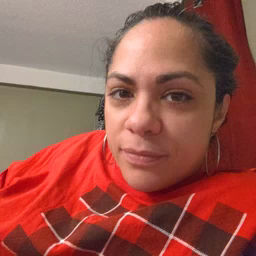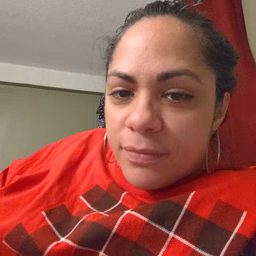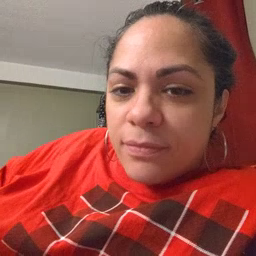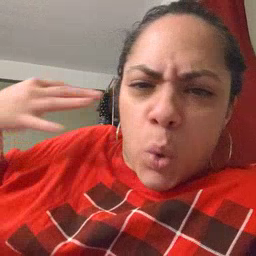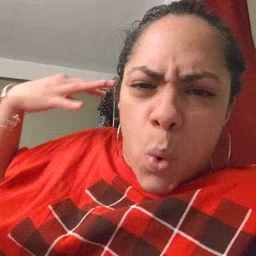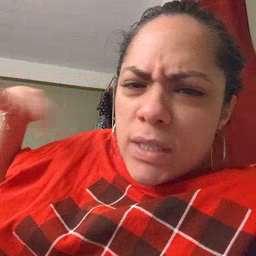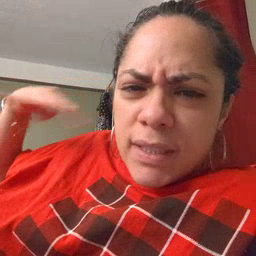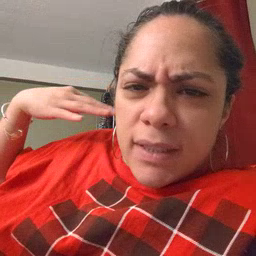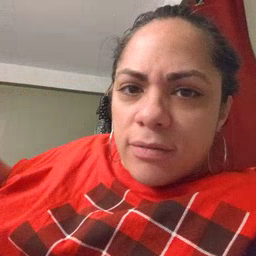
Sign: noisy